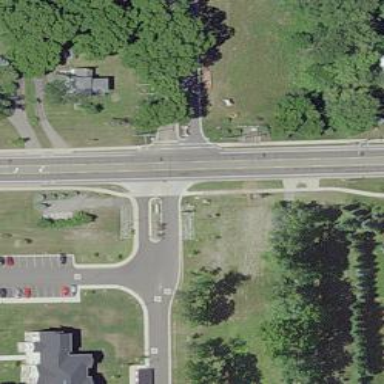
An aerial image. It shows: Unmarked crossing on the road.